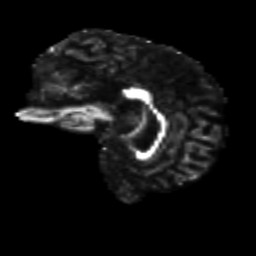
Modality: FA
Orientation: sagittal
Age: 40
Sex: male
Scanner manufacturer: siemens
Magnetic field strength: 3 T
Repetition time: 8.6 s
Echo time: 0.095 s